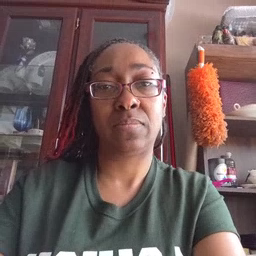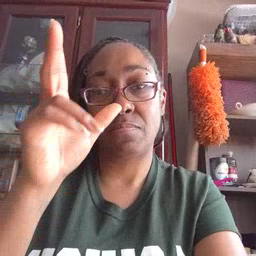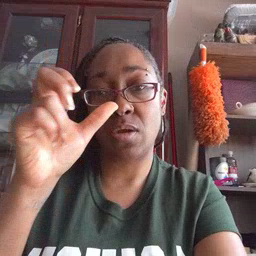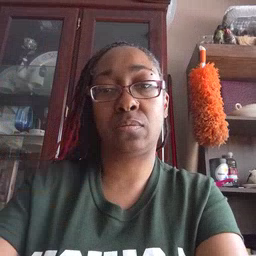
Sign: bug